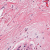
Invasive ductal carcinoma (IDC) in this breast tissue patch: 0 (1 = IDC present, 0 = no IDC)